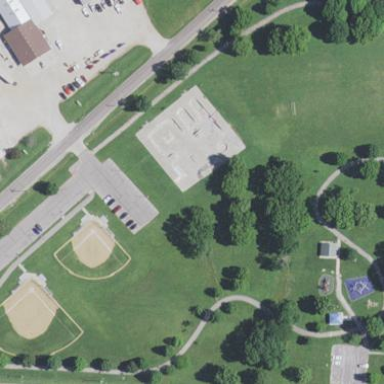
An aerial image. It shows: Park.